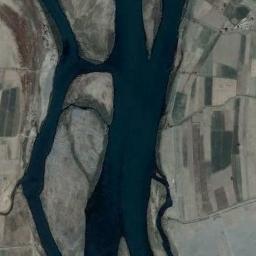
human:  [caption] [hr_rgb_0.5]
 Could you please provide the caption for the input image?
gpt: A broad turquoise river with a few mid islands on the banks and green and tan mixed fields on both sides .

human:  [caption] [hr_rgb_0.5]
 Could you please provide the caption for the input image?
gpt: There are many neat places beside the river .

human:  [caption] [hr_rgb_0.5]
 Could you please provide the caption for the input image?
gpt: The deep blue river has some tributaries and some fields are next to the river .

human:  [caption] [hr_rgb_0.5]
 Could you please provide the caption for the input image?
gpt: The river goes through bare and green farmland .

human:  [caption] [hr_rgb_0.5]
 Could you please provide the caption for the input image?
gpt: There are some farmlands and bare land near the river .